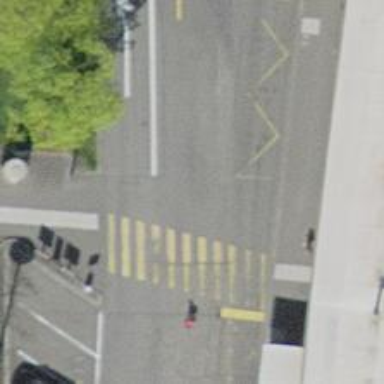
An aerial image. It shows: Marked crossing with zebra stripes on the road.